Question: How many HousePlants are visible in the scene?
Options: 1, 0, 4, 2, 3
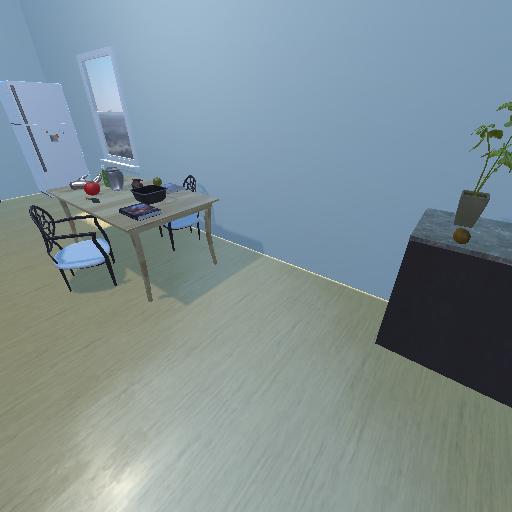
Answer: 1